Interaction volume radius: 10 \u00c5
Interaction volume height: 35 \u00c5
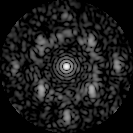
Disorder parameter: 0.5397